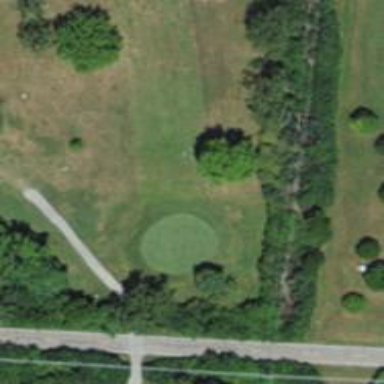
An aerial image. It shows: Golf hole.